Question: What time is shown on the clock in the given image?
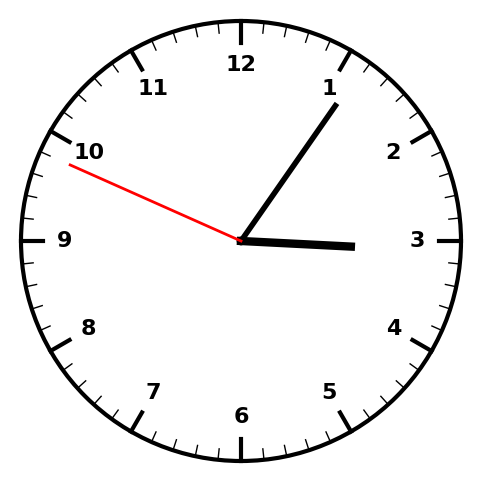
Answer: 03:05:49